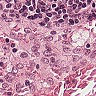
Metastatic tissue present: no